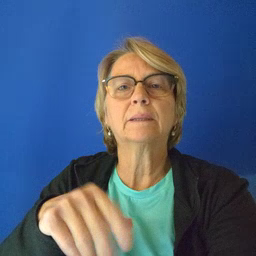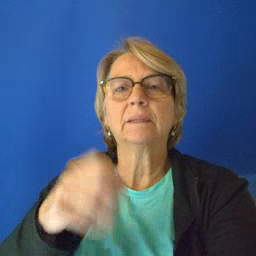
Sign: horse